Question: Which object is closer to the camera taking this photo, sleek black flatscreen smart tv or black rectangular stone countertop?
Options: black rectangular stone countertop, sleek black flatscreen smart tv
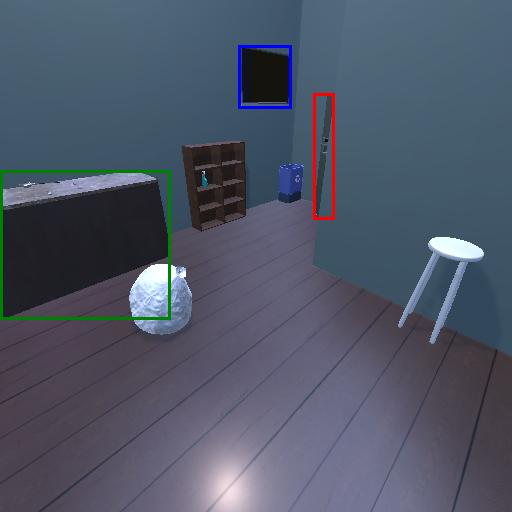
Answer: black rectangular stone countertop